Question: I'm trying to use the template from <URL> in my installation of Jenkins. As soon as I go in to configure the project I get a grey screen appearing and the words 'Loading'

If I look in the Browser error console I get 'TypeError: 'undefined' is not an object (evaluating 'registry.get')'
Has anyone else experienced this problem? How can this be fixed?
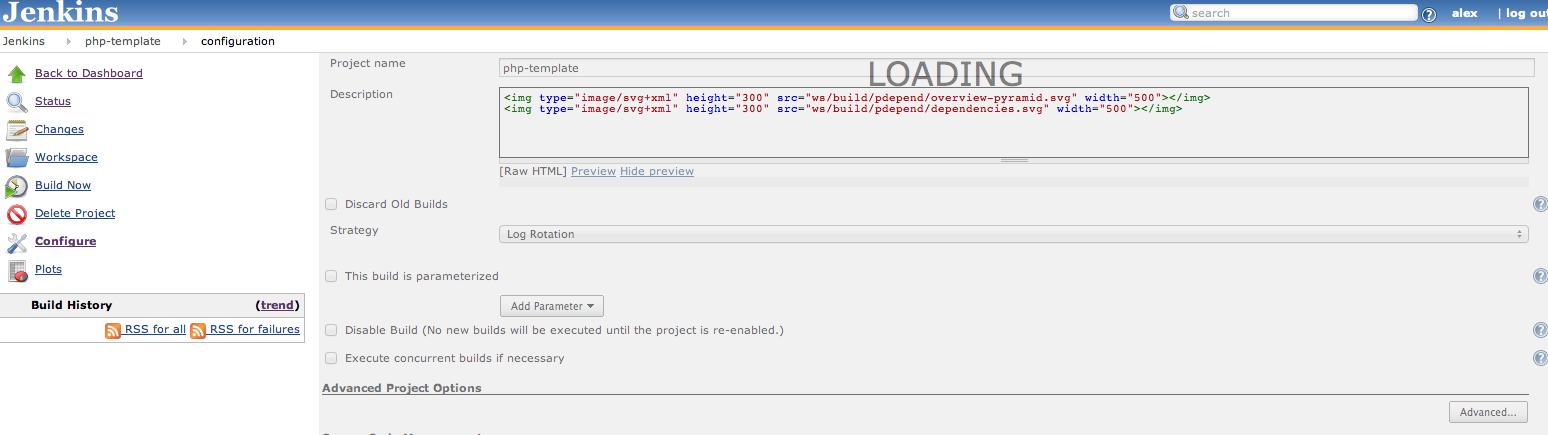
Answer: We had this problem when upgraded to 1.528.
Digging further, we found out that the problem is originated from one of the client-side script files called "" and is caused by the "" plugin. There have been other plugins that have caused this in the past, as well. We couldn't disable the plugin anyway. So we searched further.
Long story short, we ended up changing the script for the time being. If you, like us, install Jenkins using the war file, then the script file is probably extracted and cached in "".
The following change we made was in a function called "":
'''
if (depends==null) { // legacy behaviour where checkUrl is a JavaScript
try {
return eval(url); // need access to 'this', so no 'geval'
} catch (e) {
// set depends to an empty array.
depends = [];
}
}
var q = qs(this).addThis();
'''
The URL may not always be valid. Thus, a try-catch is in order. Hope this helps!